Question: I'm looking for a good way to isolate an air bubble from the following image. I'm using Visual Studio 2015 and C#.
I've heard of the watershed method and believe it may be a good solution.
I tried implementing the code solution found here: <URL>
I haven't had much success. The solution has trouble finding functions, for example: FilterGrayToGray.
Does anyone know of a good way to do this?

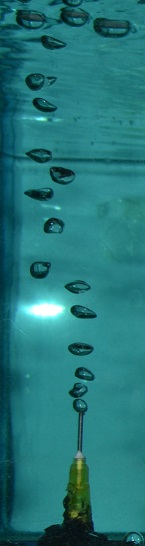
Answer: You should just train a <URL>.
<URL>
As you see you can play with simple algorithms like gaussian difference and contrast to achieve different quality results.
- -
As for edge detections algorithm you should use an algorithm that do not add a fixed offset to edges (like convolution matrix or laplace), for this I think gaussian difference would work best.
Keep all intermediate data so one can easily verify and tweak the algorithm and increase its precision.
EDIT:
The code depends on wich library you use, you can easily implement Gaussian Blur and Horizontal Scanline, for Neural Networks there are already c# solutions out there.
'''
// Do gaussian difference
Image ComputeGaussianDifference (Image img, float r1, float r2){
Image img = img.GaussianBlur( r1);
Image img2 = img.GaussianBlur( r2);
return (img-img2).Normalize(); // make values more noticeable
}
'''
more edits pending.. try do document yourself in the meantime, I already given enough trace to let you do the job, you just need basic understanding of simple image processing algorithms and usage of ready neural networks.